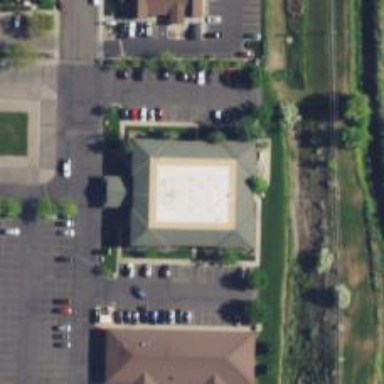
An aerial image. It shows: Healthcare clinic is depicted in the image.